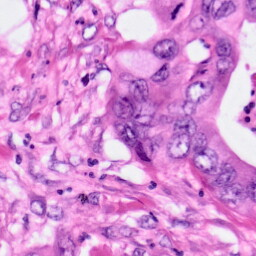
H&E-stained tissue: Pancreatic